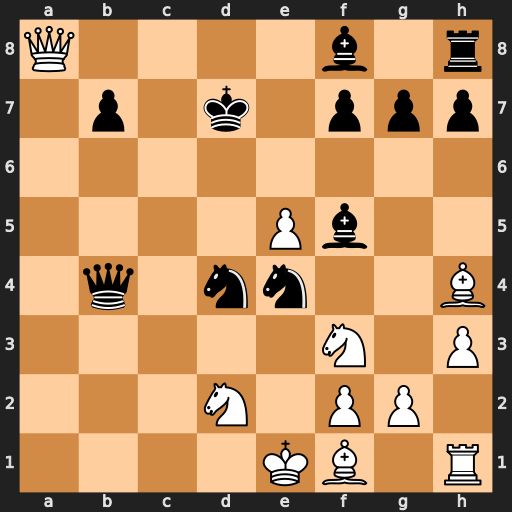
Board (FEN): Q4b1r/1p1k1ppp/8/4Pb2/1q1nn2B/5N1P/3N1PP1/4KB1R
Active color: w
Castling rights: K
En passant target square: -
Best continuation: Qd8+ Kc6 Nxd4+